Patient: sex M, age 48
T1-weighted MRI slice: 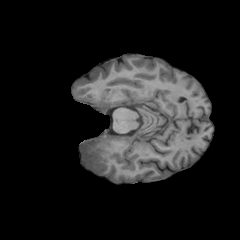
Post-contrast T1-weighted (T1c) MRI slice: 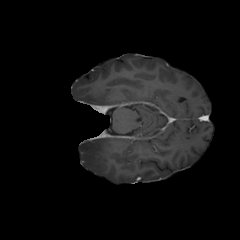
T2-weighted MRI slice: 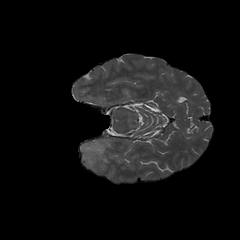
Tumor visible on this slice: yes
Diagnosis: Glioblastoma, IDH-wildtype
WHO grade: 4